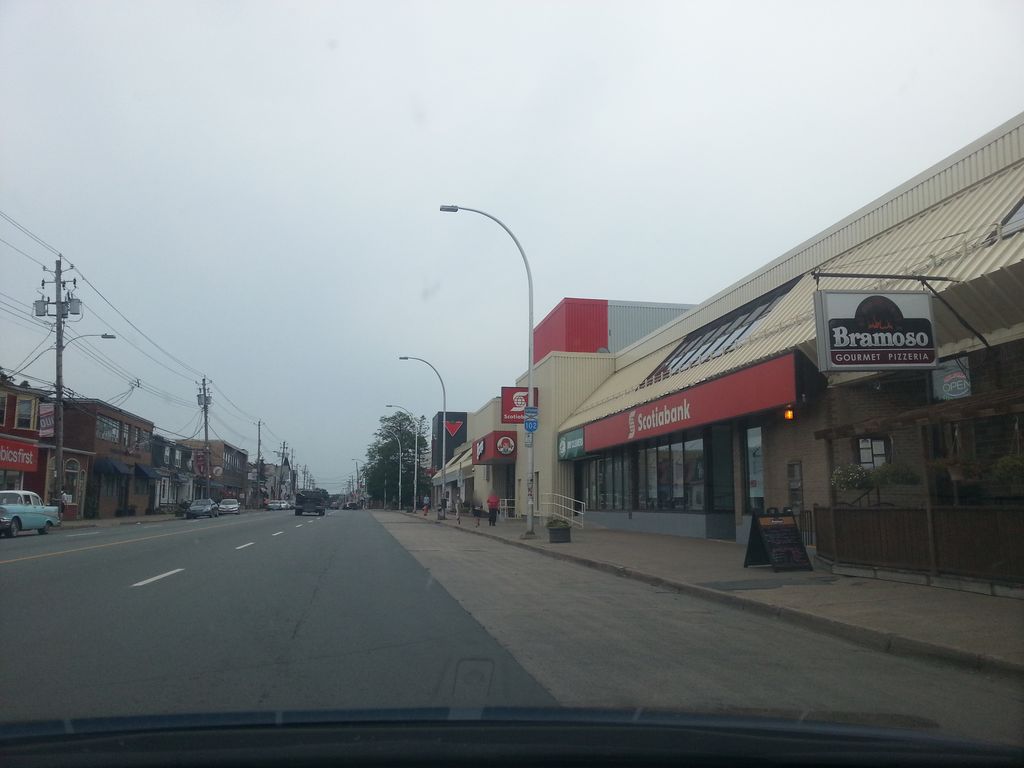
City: halifax